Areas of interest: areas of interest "Industrial Park"
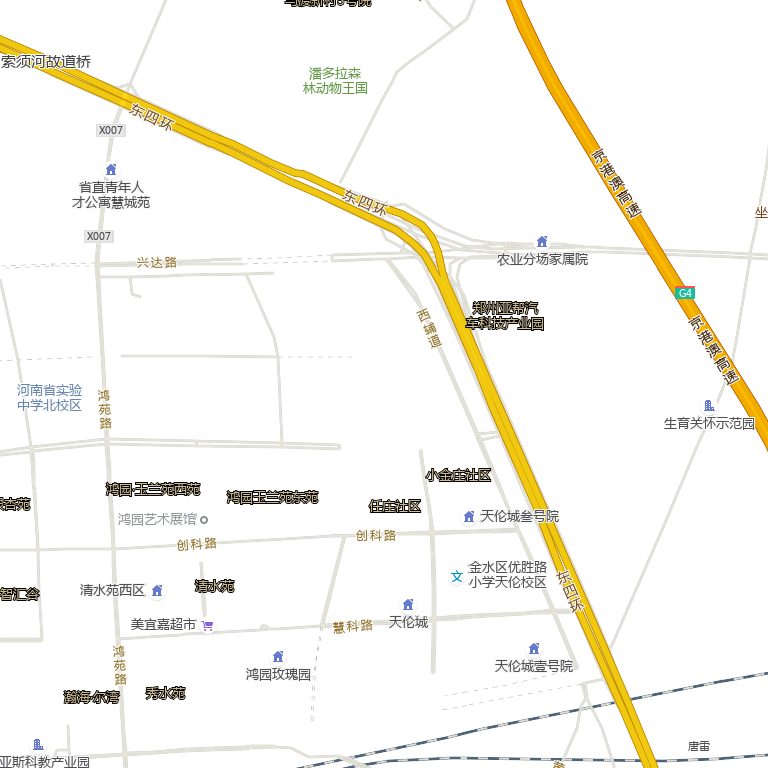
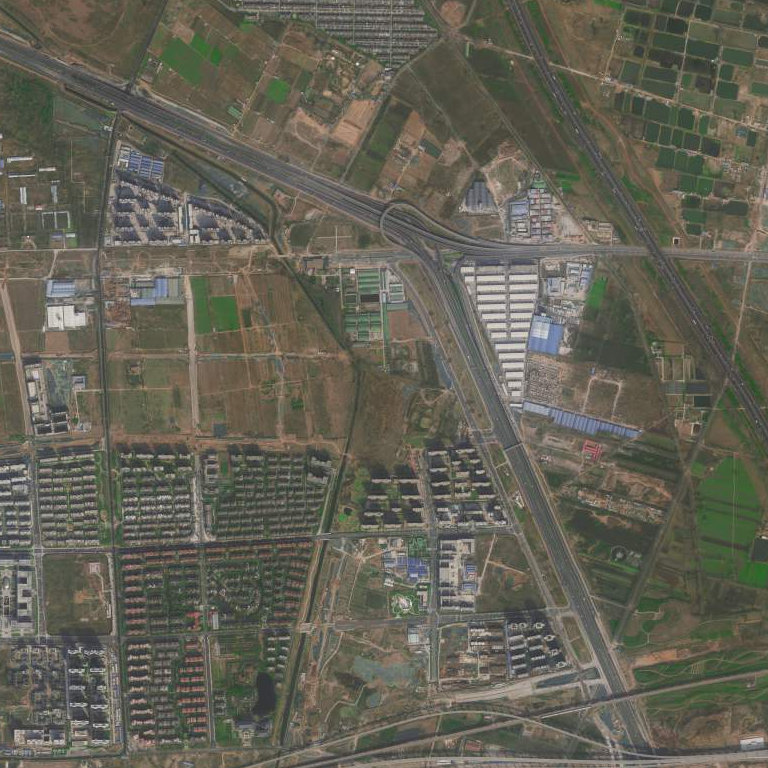